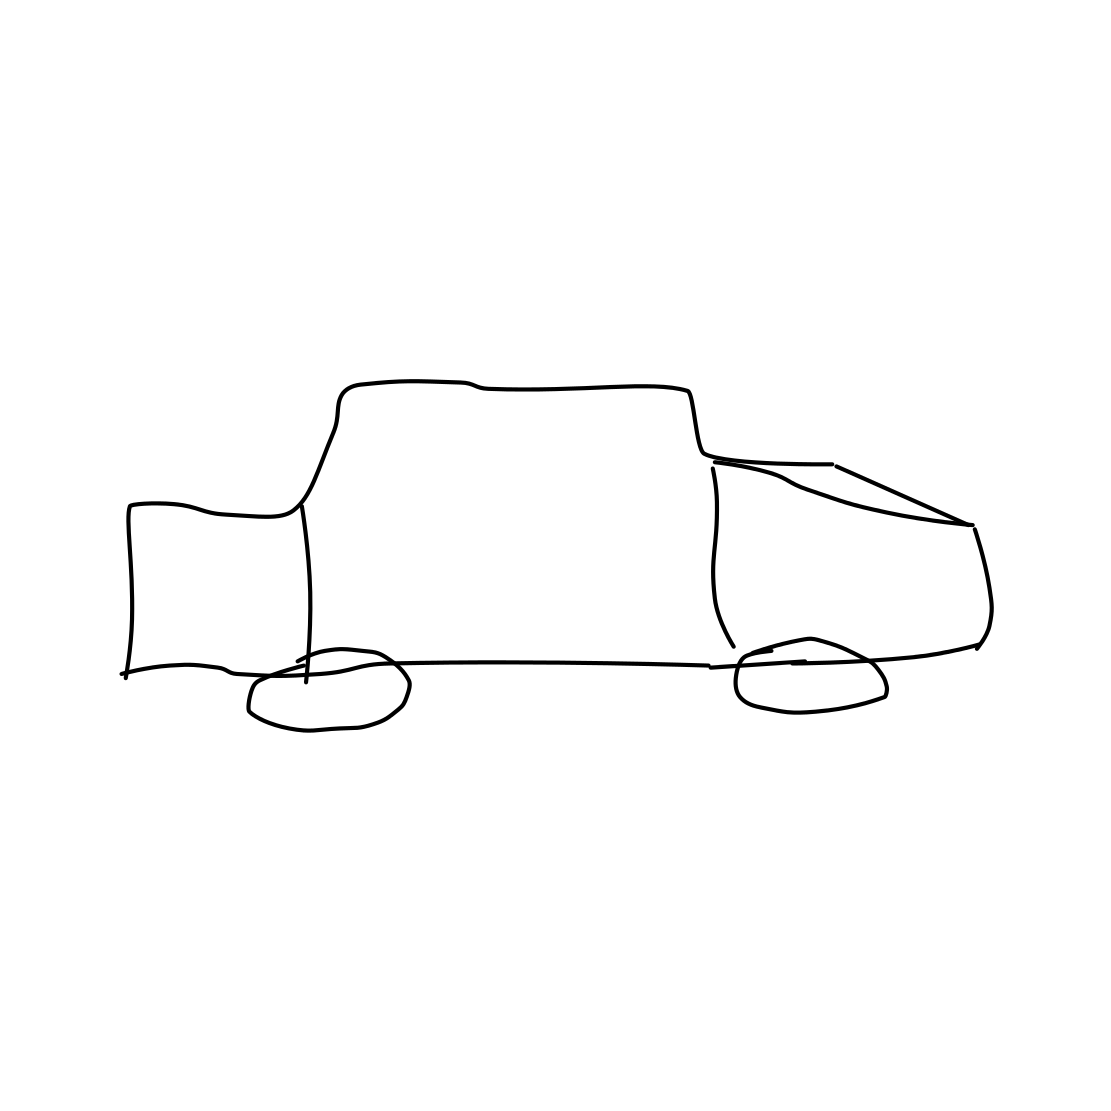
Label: car (sedan)